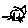
Label: cat